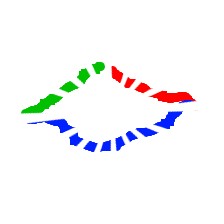
Shape: rhombus